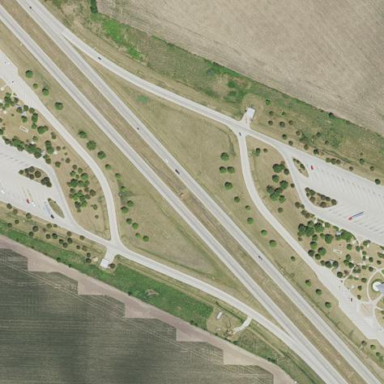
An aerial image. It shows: Rest area on the road.